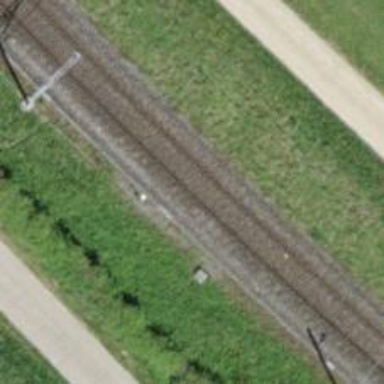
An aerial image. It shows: Single railway track with electrified contact line.